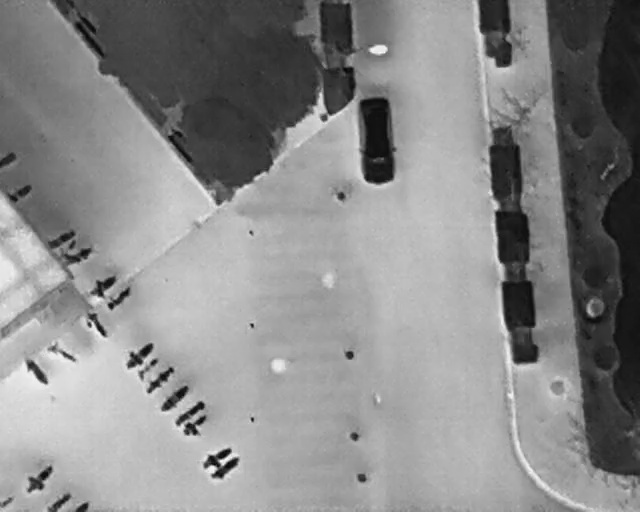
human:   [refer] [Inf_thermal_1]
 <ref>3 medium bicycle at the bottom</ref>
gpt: <box>[[29, 79, 32, 86, 143], [32, 85, 35, 92, 143], [34, 88, 36, 94, 143]]</box>

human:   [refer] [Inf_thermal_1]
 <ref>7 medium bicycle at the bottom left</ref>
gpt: <box>[[22, 69, 24, 74, 141], [23, 70, 26, 77, 141], [26, 73, 28, 81, 138], [28, 77, 30, 84, 143], [4, 90, 7, 97, 133], [2, 70, 8, 73, 139], [7, 95, 10, 100, 2]]</box>

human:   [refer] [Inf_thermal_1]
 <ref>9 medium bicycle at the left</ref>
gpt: <box>[[0, 29, 2, 32, 2], [2, 34, 4, 40, 141], [8, 43, 10, 50, 150], [10, 46, 12, 53, 157], [14, 52, 17, 59, 149], [17, 54, 19, 61, 139], [20, 65, 23, 72, 141], [12, 62, 17, 64, 143], [6, 67, 12, 70, 118]]</box>

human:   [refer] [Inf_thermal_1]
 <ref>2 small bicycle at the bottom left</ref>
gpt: <box>[[12, 97, 13, 100, 2], [0, 96, 1, 99, 2]]</box>